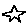
Label: star